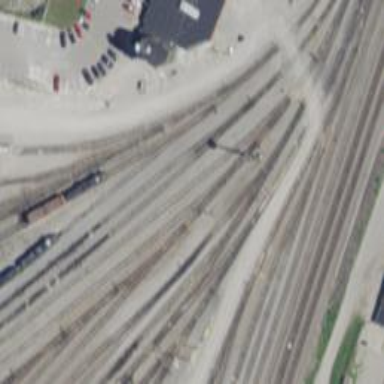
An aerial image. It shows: Railway yard used for servicing trains.